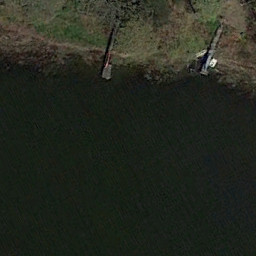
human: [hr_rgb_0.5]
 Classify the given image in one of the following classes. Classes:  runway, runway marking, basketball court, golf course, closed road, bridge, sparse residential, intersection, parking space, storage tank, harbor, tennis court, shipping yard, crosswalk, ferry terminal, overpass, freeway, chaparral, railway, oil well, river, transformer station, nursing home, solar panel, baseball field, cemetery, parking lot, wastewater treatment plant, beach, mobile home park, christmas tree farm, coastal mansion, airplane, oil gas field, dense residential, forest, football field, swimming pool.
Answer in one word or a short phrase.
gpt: ferry terminal